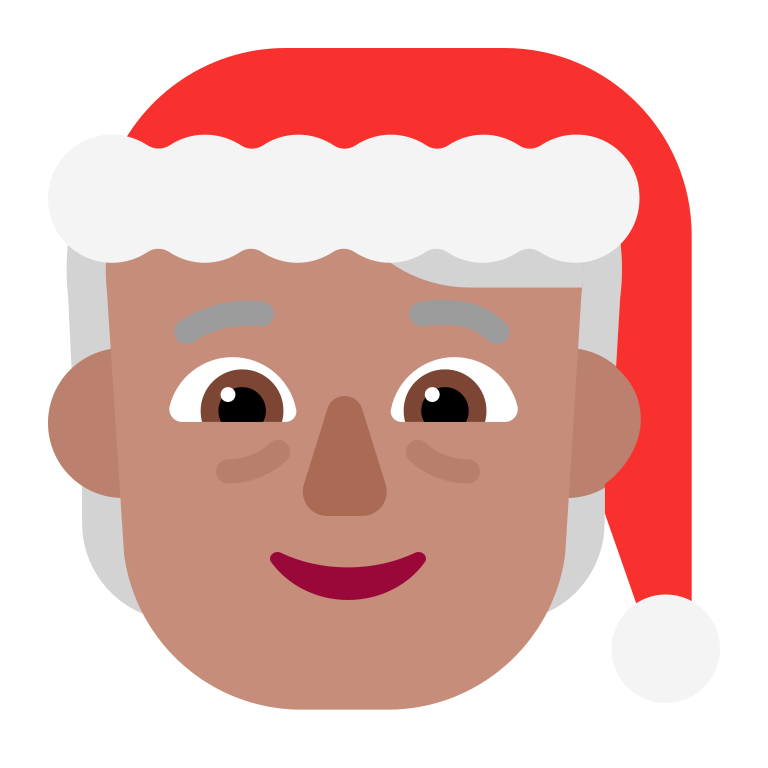
mx claus flat